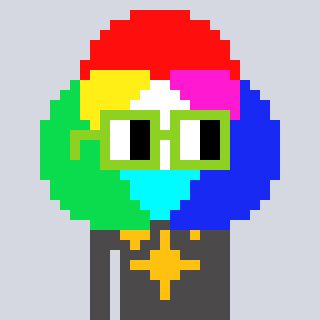
a pixel art character with square light green glasses, a color circle-shaped head and a grayscale-colored body on a cool background